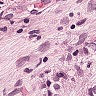
Metastatic tissue present: yes